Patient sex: F
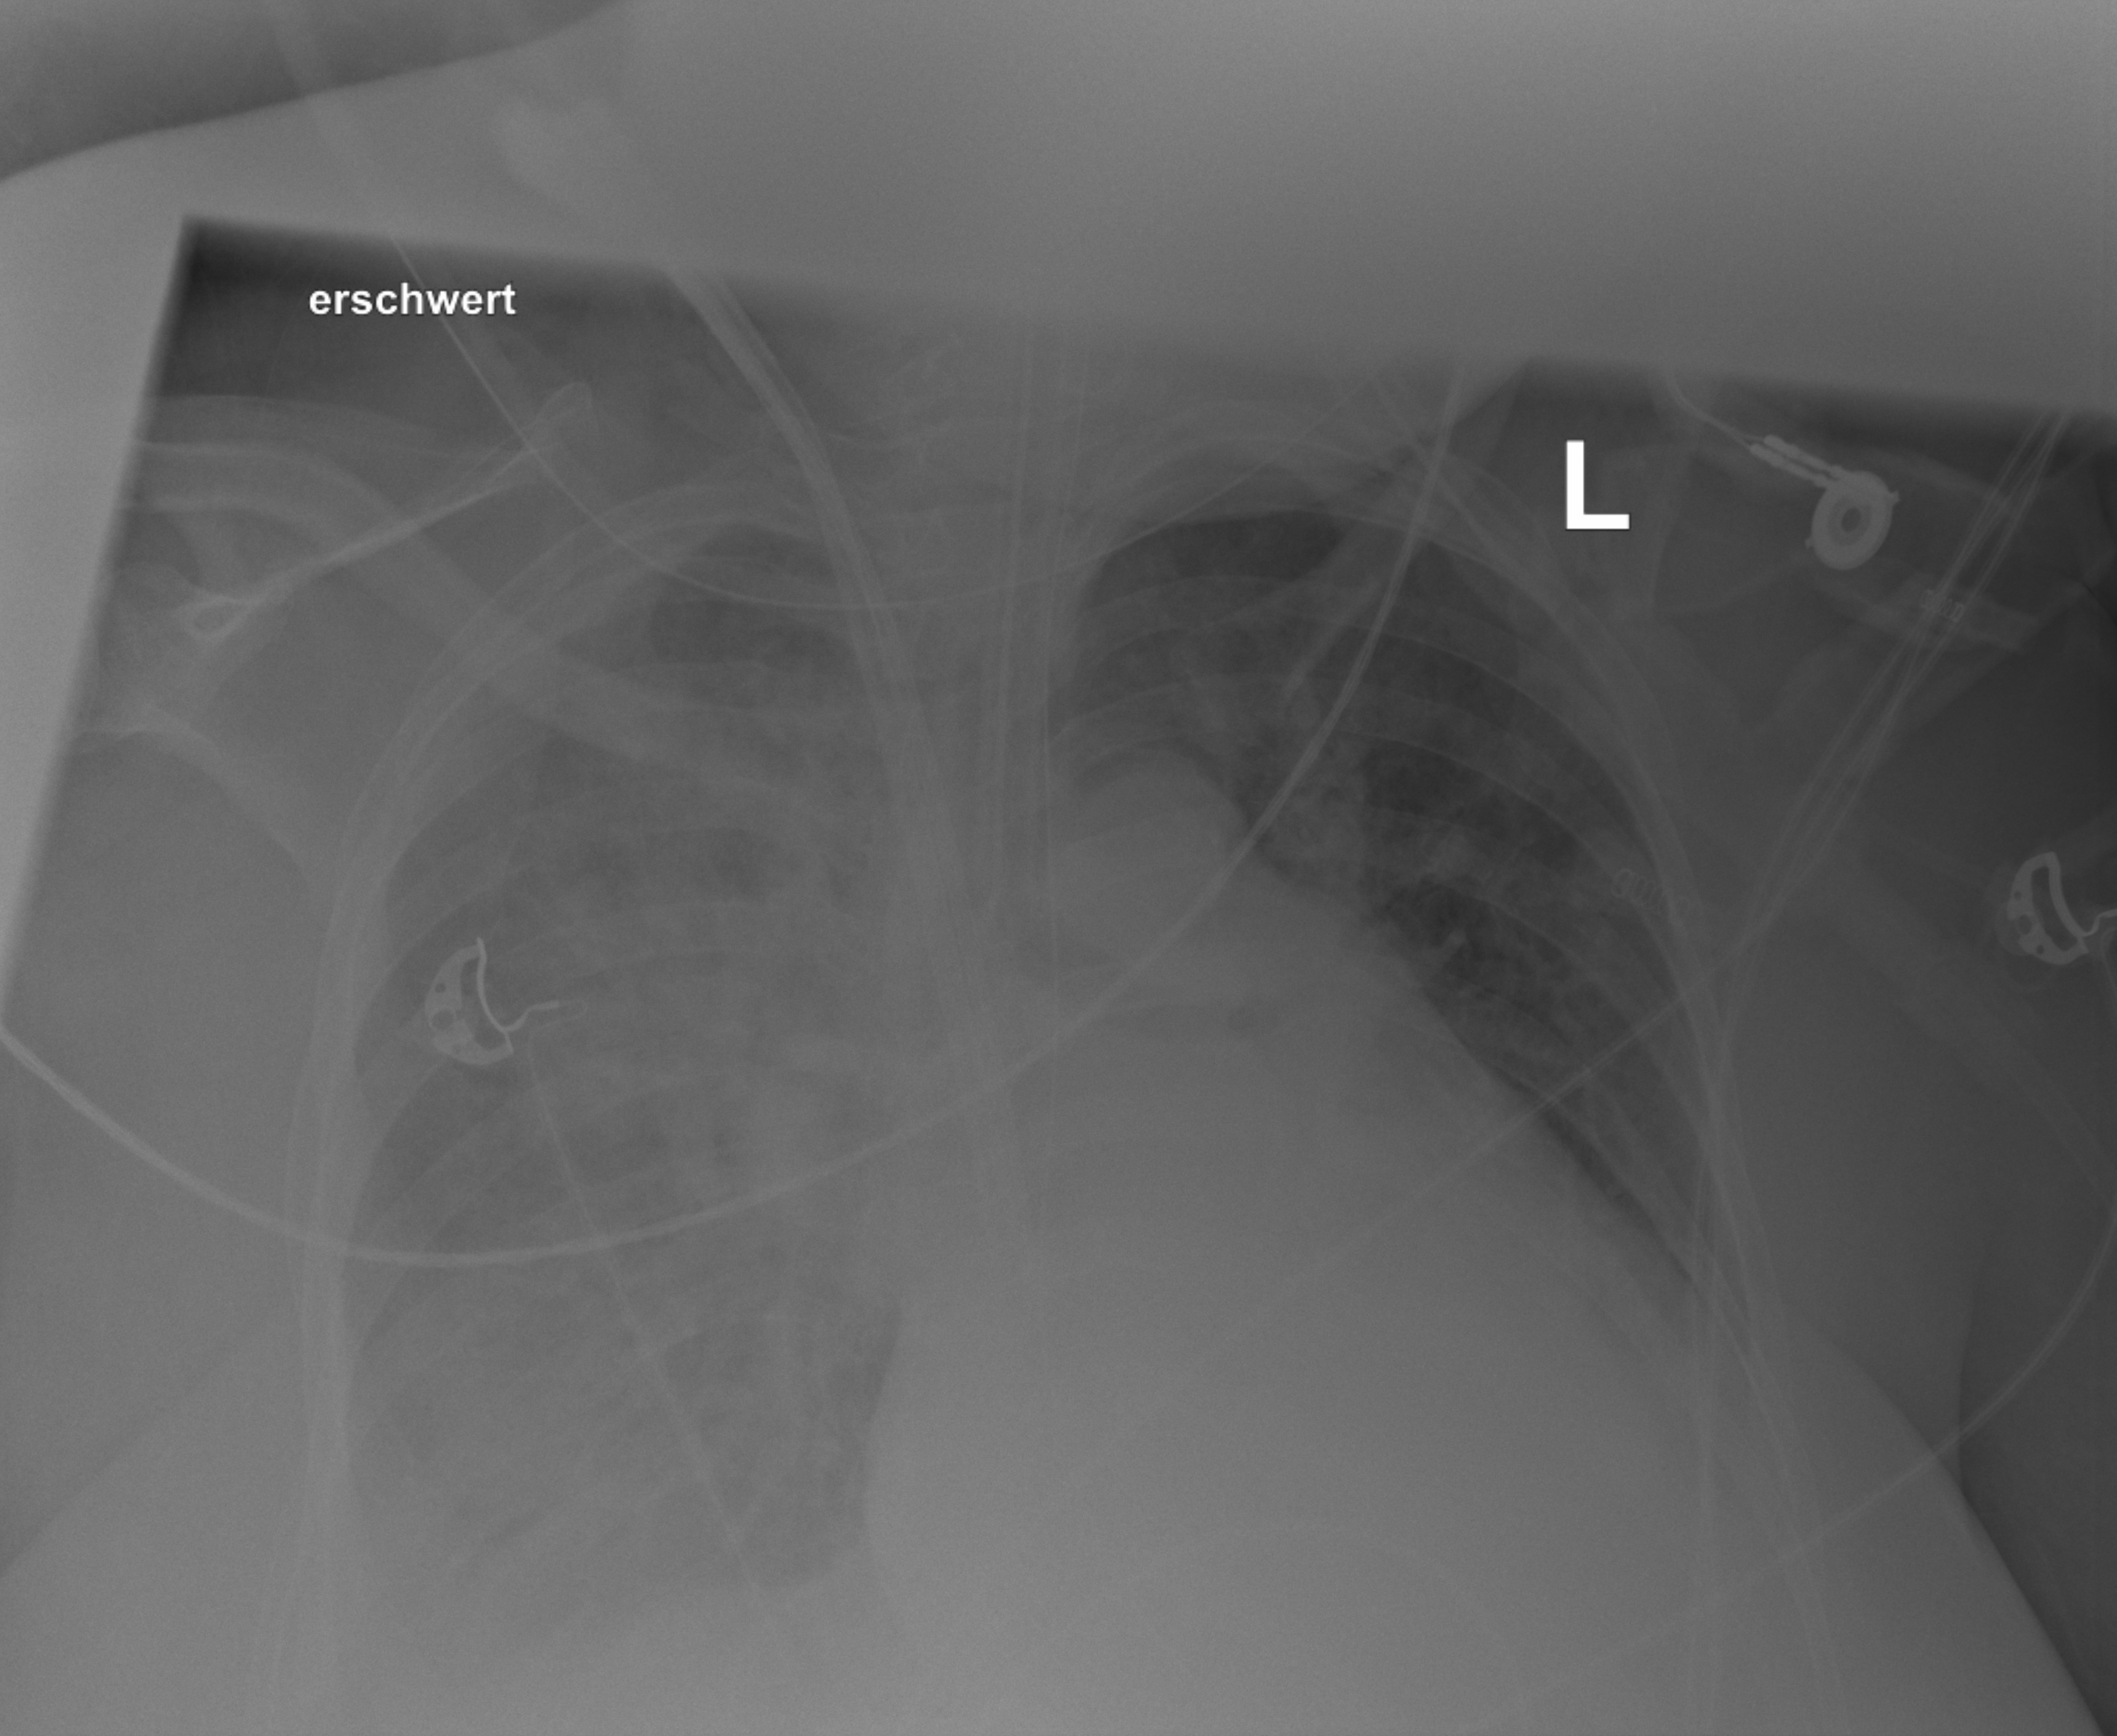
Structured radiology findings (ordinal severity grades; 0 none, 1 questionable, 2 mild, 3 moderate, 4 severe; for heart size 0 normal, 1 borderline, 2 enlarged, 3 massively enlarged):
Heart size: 3
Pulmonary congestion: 3
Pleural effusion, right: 2
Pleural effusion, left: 2
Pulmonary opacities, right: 4
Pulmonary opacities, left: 3
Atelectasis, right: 3
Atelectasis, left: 2